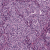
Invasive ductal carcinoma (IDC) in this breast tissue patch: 1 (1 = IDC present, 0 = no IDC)